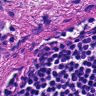
Metastatic tissue present: yes